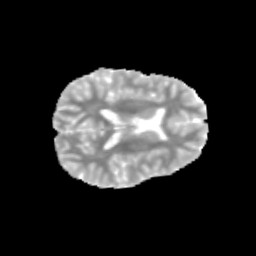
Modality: MD
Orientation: axial
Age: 13
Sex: female
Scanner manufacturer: siemens
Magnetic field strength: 3 T
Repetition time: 3.8 s
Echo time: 0.07 s